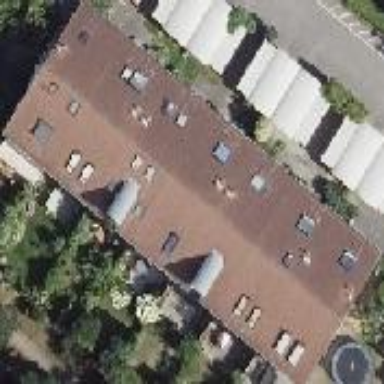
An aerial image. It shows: Terrace building with gabled roof.